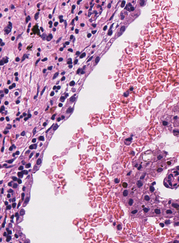
Tumor epithelial tissue: no
Tumor-associated stroma tissue: yes
Normal tissue: no